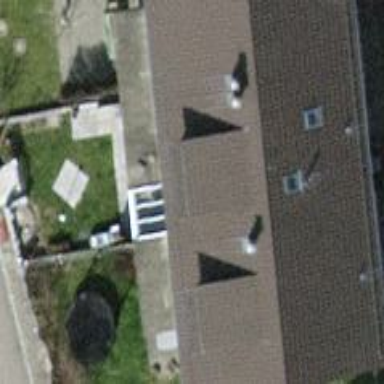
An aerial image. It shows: Terrace building with gabled roof.